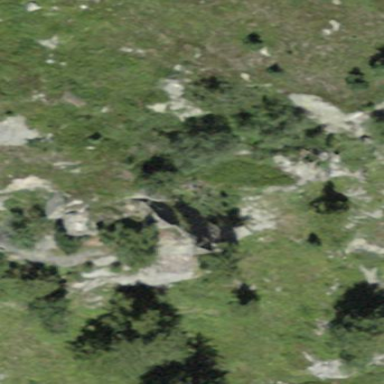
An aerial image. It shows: Landscape with both forest and bare rock.